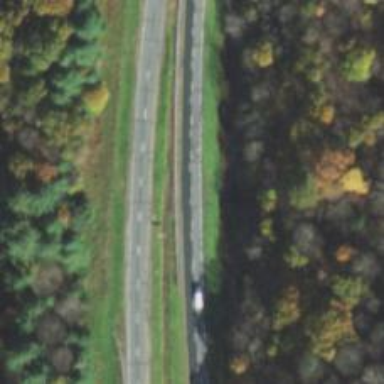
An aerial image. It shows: This image shows trunk highway that functions as expressway.